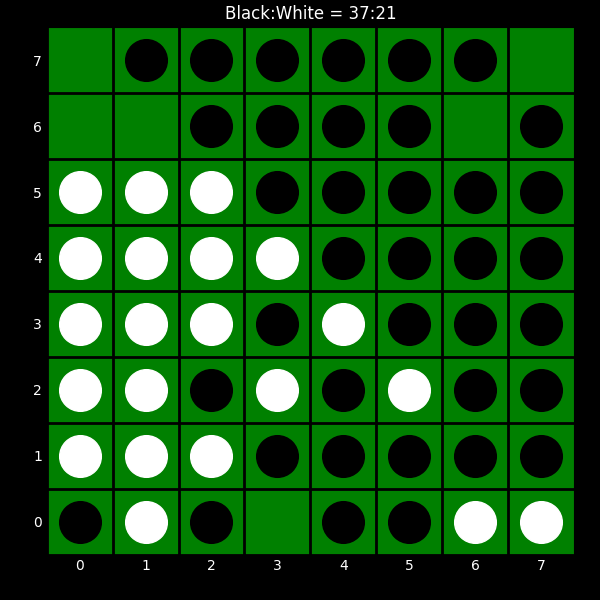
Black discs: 37
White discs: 21